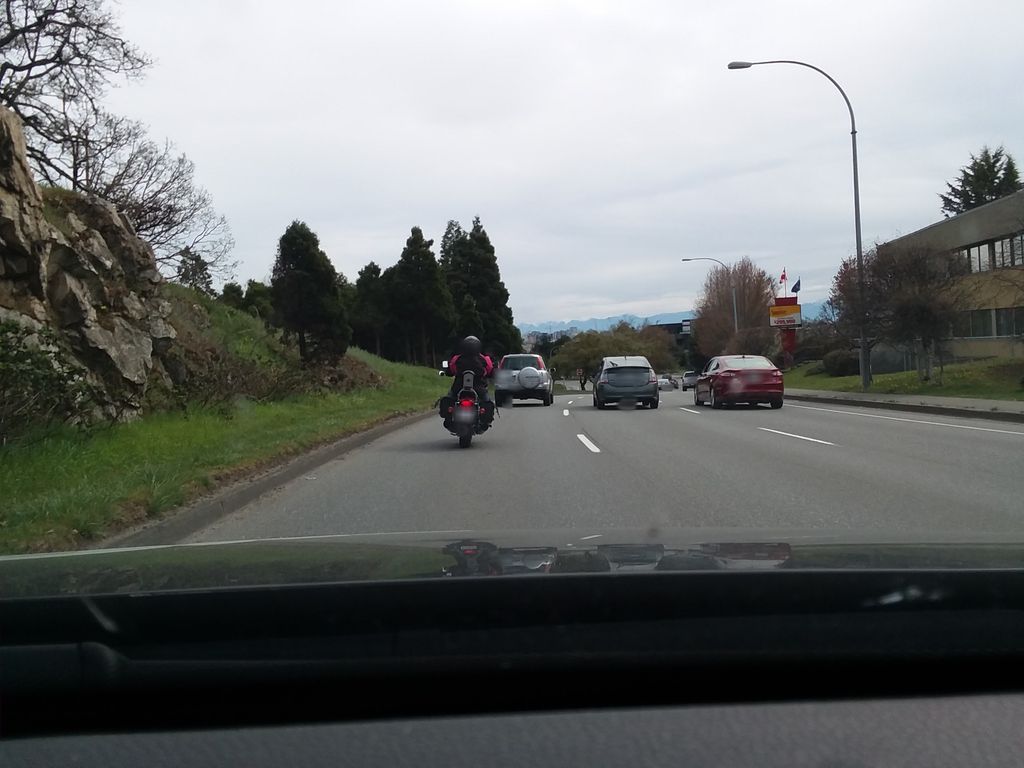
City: victoria